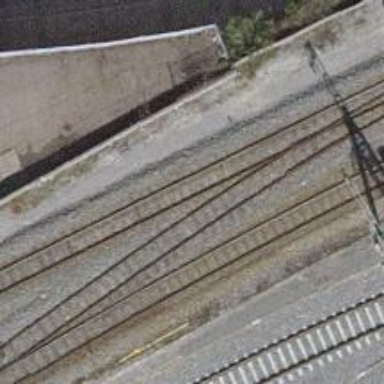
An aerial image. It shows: Narrow-gauge railway siding with contact lines for electrification.